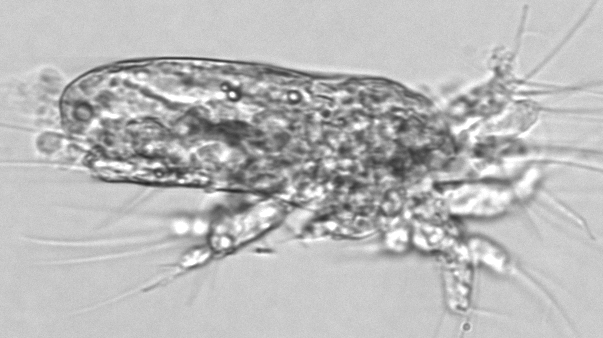
Label: Copepod_nauplii